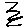
Label: zigzag